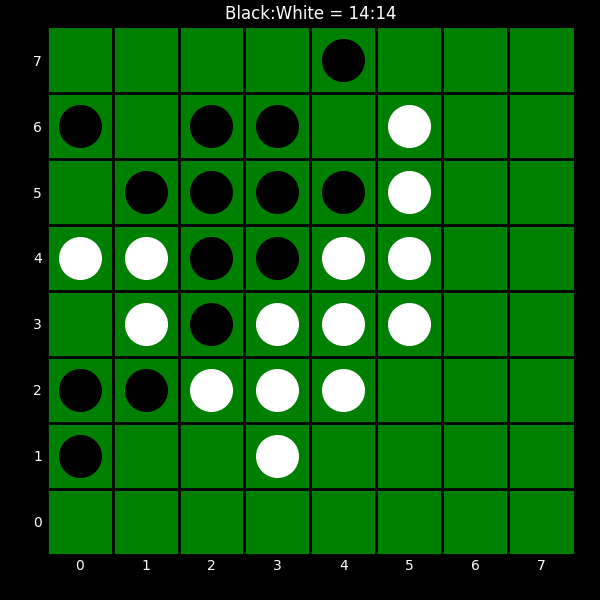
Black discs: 14
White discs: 14